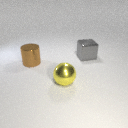
large brown metal cylinder to the left of large gray metal cube